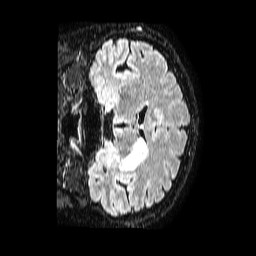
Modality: FLAIR
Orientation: coronal
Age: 39
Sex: female
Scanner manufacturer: philips
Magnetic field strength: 1.5 T
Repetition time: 4.8 s
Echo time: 0.3 s